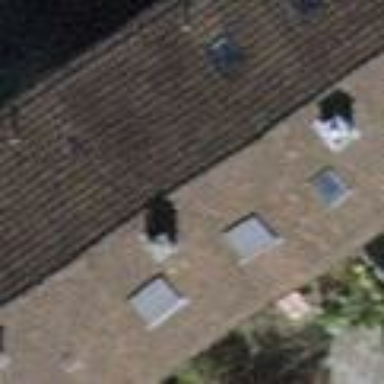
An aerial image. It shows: House with tile roof.